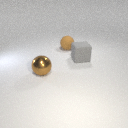
large gray rubber cube behind large brown metal sphere